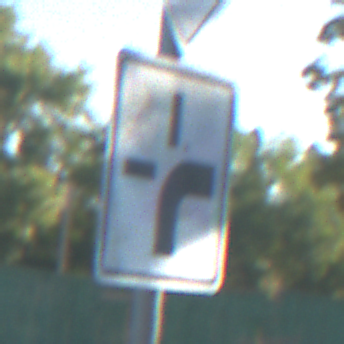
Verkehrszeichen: VerlaufVorfahrtsstrasse3
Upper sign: Vorfahrtsstrasse
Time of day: MorningAfternoon
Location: Outdoor (Urban)
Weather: Clear
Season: NotSpecified
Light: Natural